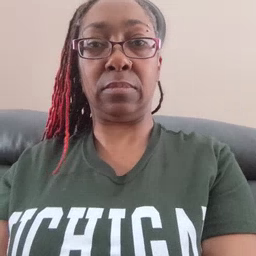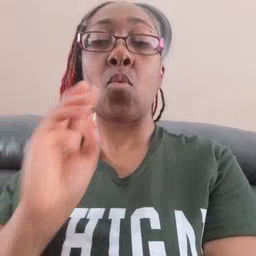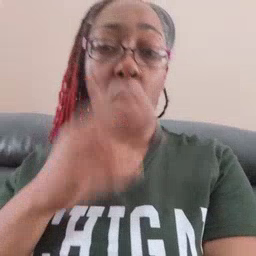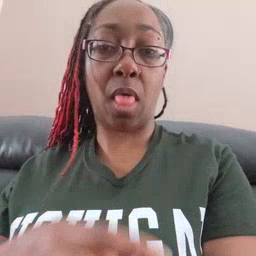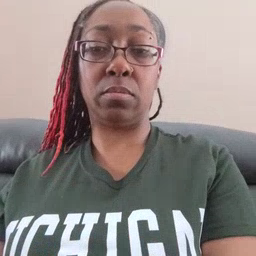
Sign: will